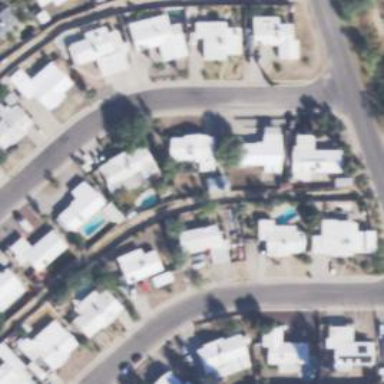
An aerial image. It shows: Alley classified as service road.